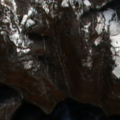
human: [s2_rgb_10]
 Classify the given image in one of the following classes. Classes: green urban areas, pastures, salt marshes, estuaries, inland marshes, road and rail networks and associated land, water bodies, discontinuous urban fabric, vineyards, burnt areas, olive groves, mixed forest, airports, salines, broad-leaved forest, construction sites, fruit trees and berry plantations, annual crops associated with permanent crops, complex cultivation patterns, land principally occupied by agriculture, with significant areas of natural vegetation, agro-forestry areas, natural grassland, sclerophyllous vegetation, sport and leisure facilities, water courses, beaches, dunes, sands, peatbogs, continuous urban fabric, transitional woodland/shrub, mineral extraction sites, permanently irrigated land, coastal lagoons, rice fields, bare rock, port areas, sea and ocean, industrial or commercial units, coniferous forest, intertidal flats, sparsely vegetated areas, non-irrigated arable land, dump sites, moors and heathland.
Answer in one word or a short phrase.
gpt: complex cultivation patterns, broad-leaved forest